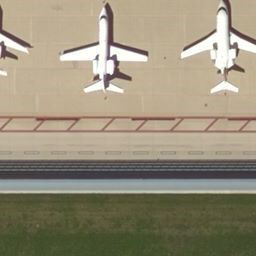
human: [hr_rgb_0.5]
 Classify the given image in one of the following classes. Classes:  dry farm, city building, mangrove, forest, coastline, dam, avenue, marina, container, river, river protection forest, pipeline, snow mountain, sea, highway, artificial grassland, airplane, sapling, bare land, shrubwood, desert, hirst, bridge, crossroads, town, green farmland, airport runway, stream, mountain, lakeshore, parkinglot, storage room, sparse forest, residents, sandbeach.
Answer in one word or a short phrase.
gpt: airplane